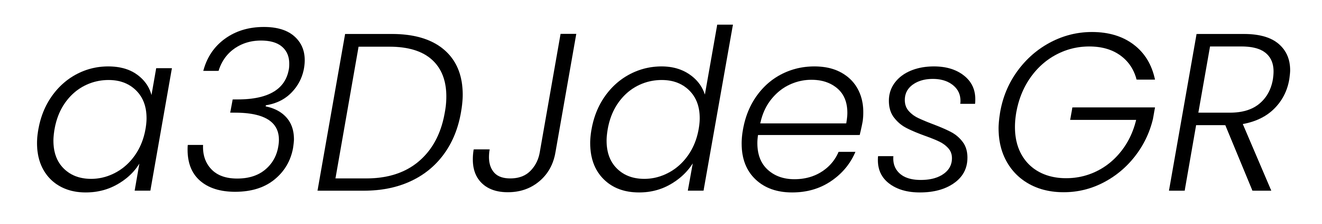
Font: Poppins-LightItalic